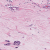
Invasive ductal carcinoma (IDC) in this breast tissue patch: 0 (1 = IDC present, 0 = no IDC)